Interaction volume radius: 5 \u00c5
Interaction volume height: 10 \u00c5
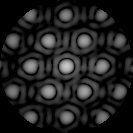
Disorder parameter: 0.1129